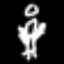
Label: angel